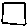
Label: square